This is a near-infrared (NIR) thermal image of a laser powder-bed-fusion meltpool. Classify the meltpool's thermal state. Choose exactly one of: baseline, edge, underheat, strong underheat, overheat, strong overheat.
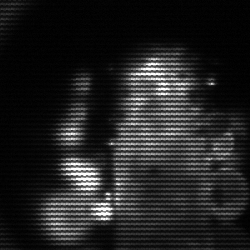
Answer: strong underheat